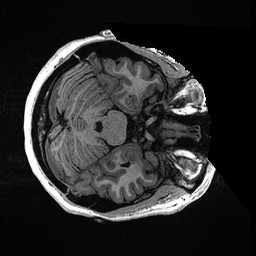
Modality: T1w
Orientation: axial
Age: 26
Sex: female
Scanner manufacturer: ge
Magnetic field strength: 3 T
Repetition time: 0.006952 s
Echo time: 0.00292 s